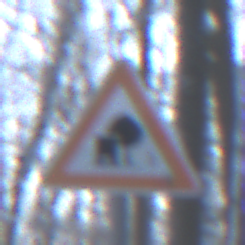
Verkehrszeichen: UnzureichendesLichtraumprofil
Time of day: MorningAfternoon
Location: Outdoor (Nature)
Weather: Clear
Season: Winter
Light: Natural